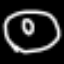
Label: donut